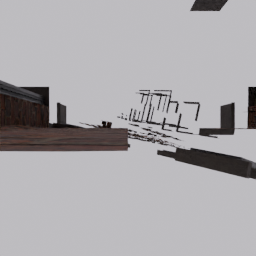
Label: architecture